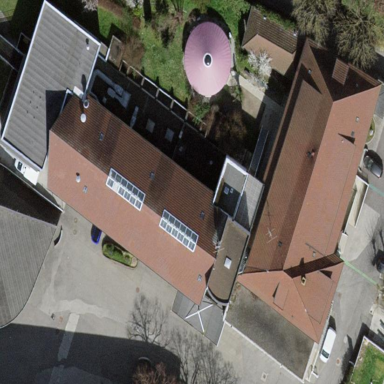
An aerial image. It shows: School building or complex.